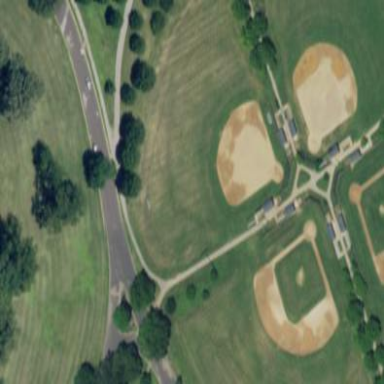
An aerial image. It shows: Baseball pitch for leisure land activities.